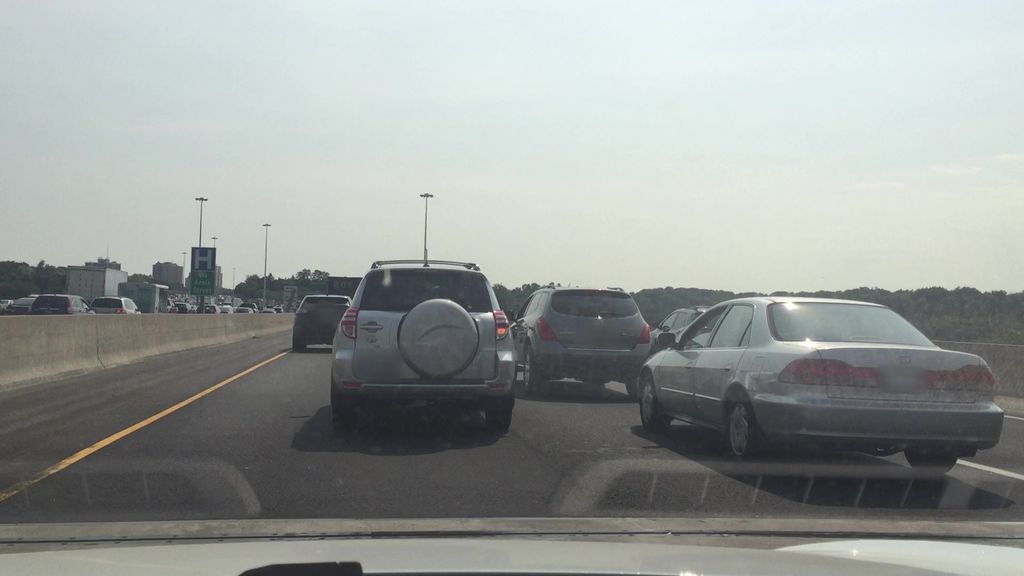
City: toronto